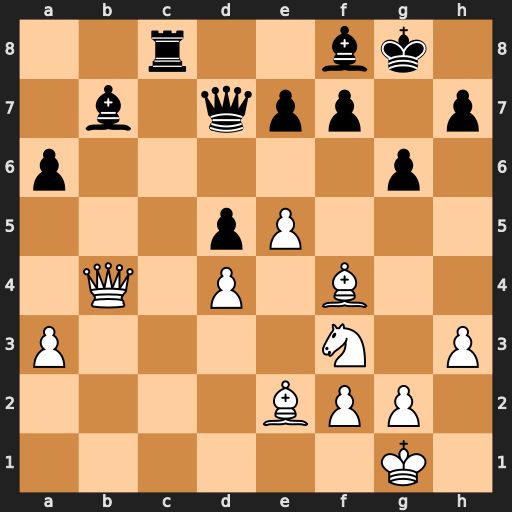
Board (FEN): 2r2bk1/1b1qpp1p/p5p1/3pP3/1Q1P1B2/P4N1P/4BPP1/6K1
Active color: w
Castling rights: -
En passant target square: -
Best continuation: e6 Qxe6 Qxb7